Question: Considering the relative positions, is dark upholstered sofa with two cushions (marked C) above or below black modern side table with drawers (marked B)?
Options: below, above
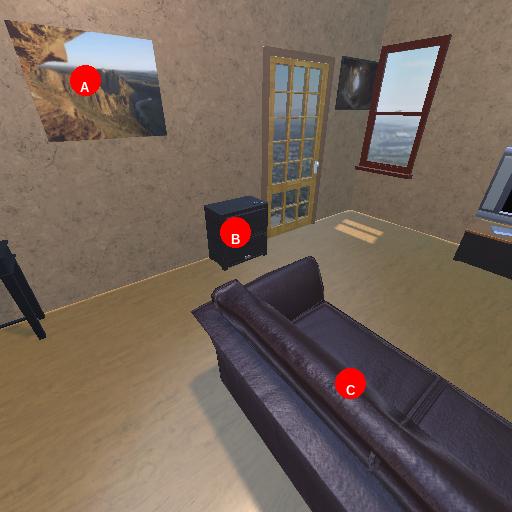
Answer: below